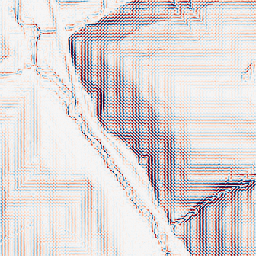
Category: wavelet
Decomposition family: wavelet_biorthogonal
Decomposition parameters: wavelet: bior1.3
level: 2
Upsampling method: area
Upsampling parameters: scale: 2
Upsampling scale: 2